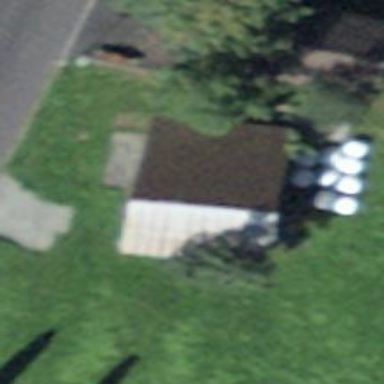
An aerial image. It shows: Barn.